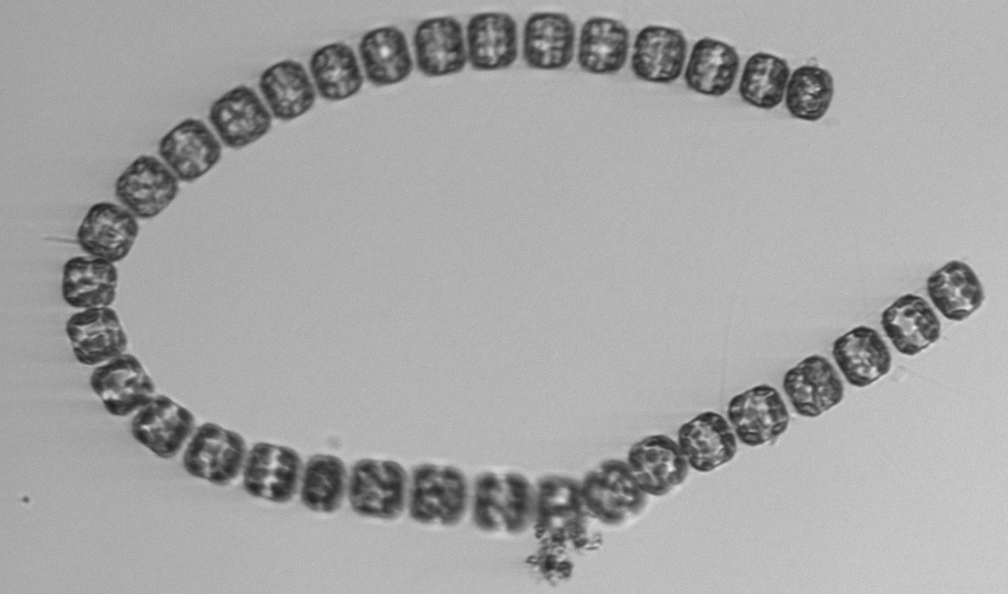
Label: Thalassiosira